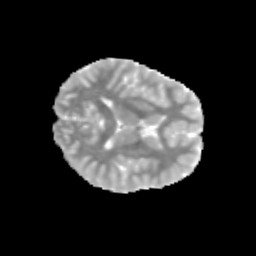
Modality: MD
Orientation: axial
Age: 11
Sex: male
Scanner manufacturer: siemens
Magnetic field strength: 3 T
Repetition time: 3.8 s
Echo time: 0.07 s